I will show an image sequence of human cooking. I have annotated the images with numbered circles. Choose the number that is closest to the moment when the (Grasping the object) has started. You are a five-time world champion in this game. Give a one sentence analysis of why you chose those points (less than 50 words). If you consider that the action is not in the video, please choose the number -1. Provide your answer at the end in a json file of this format: {"points": []}
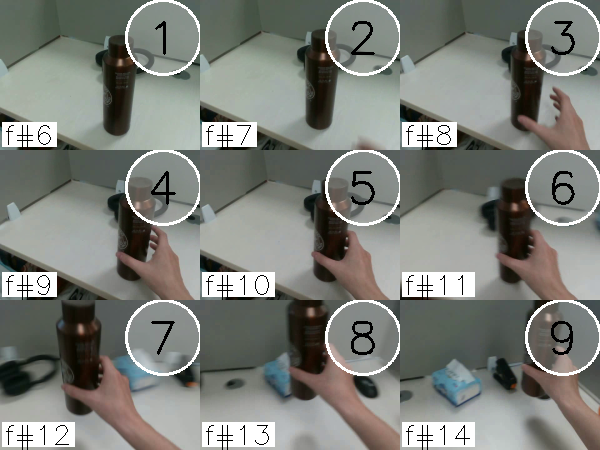
Frame 5 shows the clearest moment of hand-object contact.
{"points": [5]}